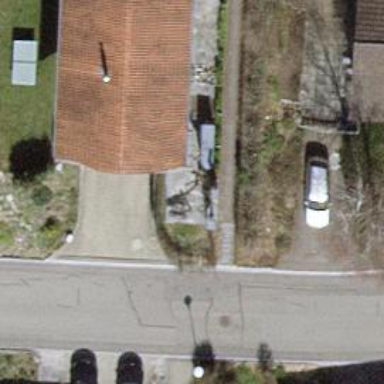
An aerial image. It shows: Set of steps on the road.